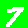
Digit: 7